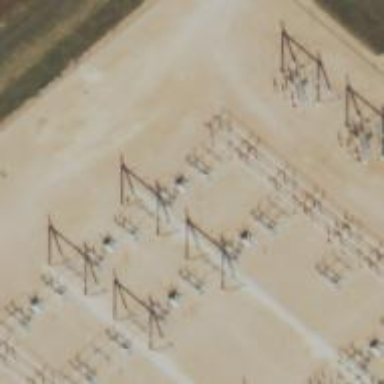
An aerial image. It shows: Switch for power supply.